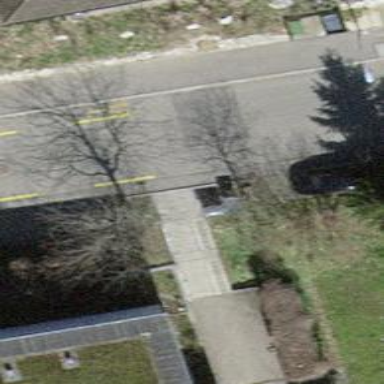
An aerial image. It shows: Set of steps on the road.